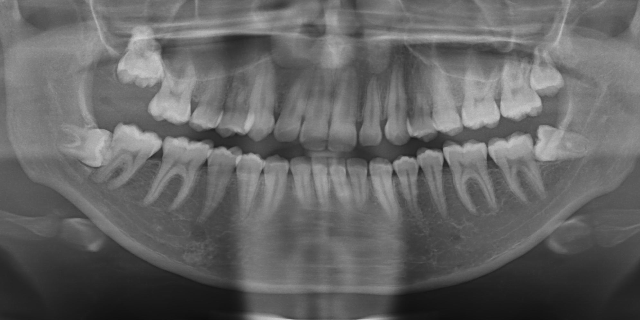
adult